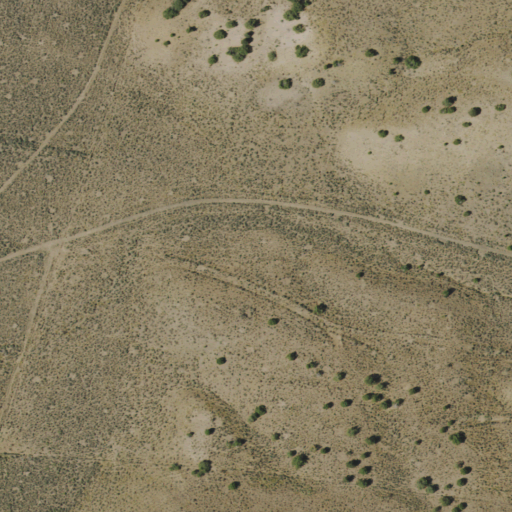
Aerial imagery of valley in Nevada named Jackass Canyon containing only shrub